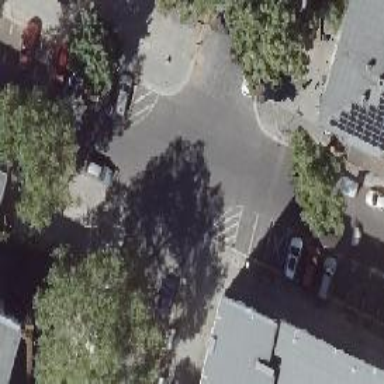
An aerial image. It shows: Residential road with asphalt surface and sidewalks on both sides. There is parallel parking on the right side of the street and perpendicular parking on the left side.